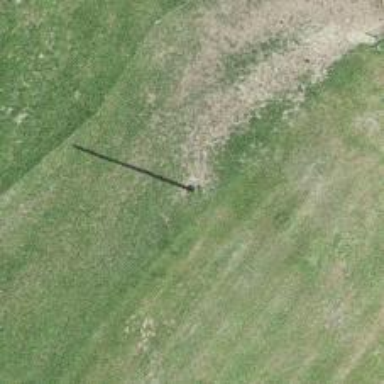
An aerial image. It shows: Utility pole as the man-made structure.